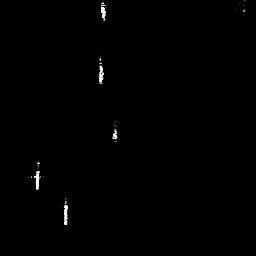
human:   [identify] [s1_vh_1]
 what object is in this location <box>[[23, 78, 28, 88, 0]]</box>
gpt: <ref>1 small ship at the bottom left</ref>

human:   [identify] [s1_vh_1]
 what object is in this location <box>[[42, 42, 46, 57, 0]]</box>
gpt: <ref>1 small ship at the center</ref>